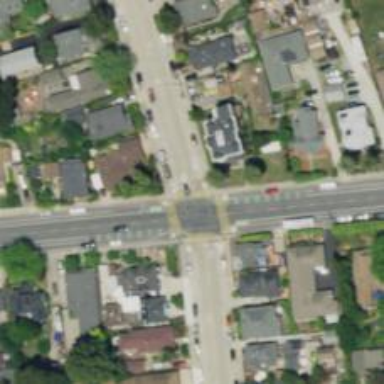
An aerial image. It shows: Unmarked road crossing.